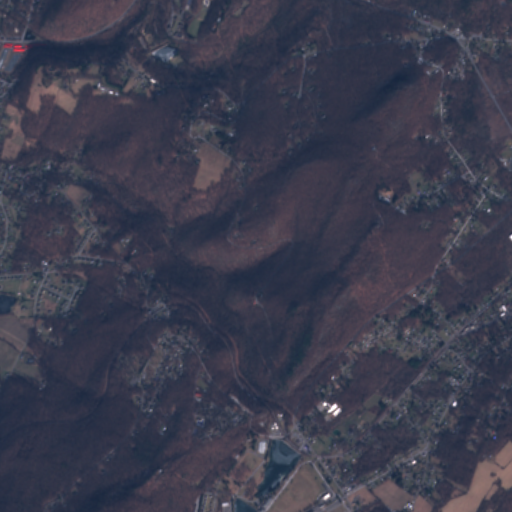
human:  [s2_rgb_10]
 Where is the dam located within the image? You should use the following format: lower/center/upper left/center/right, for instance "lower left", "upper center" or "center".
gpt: The dam is located in the lower center of the image.
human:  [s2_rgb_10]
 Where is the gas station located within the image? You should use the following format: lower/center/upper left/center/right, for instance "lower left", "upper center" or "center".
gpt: The gas station is located in the lower right of the image.
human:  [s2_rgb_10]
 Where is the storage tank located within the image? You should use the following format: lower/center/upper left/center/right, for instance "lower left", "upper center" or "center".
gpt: The storage tank is located in the upper center of the image.
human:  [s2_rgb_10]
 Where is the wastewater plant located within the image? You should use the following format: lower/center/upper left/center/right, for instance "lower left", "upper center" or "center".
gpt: The wastewater plant is located in the lower center of the image.
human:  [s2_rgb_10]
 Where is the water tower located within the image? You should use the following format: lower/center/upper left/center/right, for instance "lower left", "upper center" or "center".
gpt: The water tower is located in the lower right of the image.
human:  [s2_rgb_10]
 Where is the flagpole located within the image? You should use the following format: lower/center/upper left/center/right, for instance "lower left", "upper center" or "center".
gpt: The flagpole is located in the upper center of the image.
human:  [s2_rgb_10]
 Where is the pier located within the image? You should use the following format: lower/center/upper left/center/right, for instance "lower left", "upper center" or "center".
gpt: The pier is located in the upper left of the image.
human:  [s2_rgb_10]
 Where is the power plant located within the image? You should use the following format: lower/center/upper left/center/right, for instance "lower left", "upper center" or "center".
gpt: There is no power plant in the image.